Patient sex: M
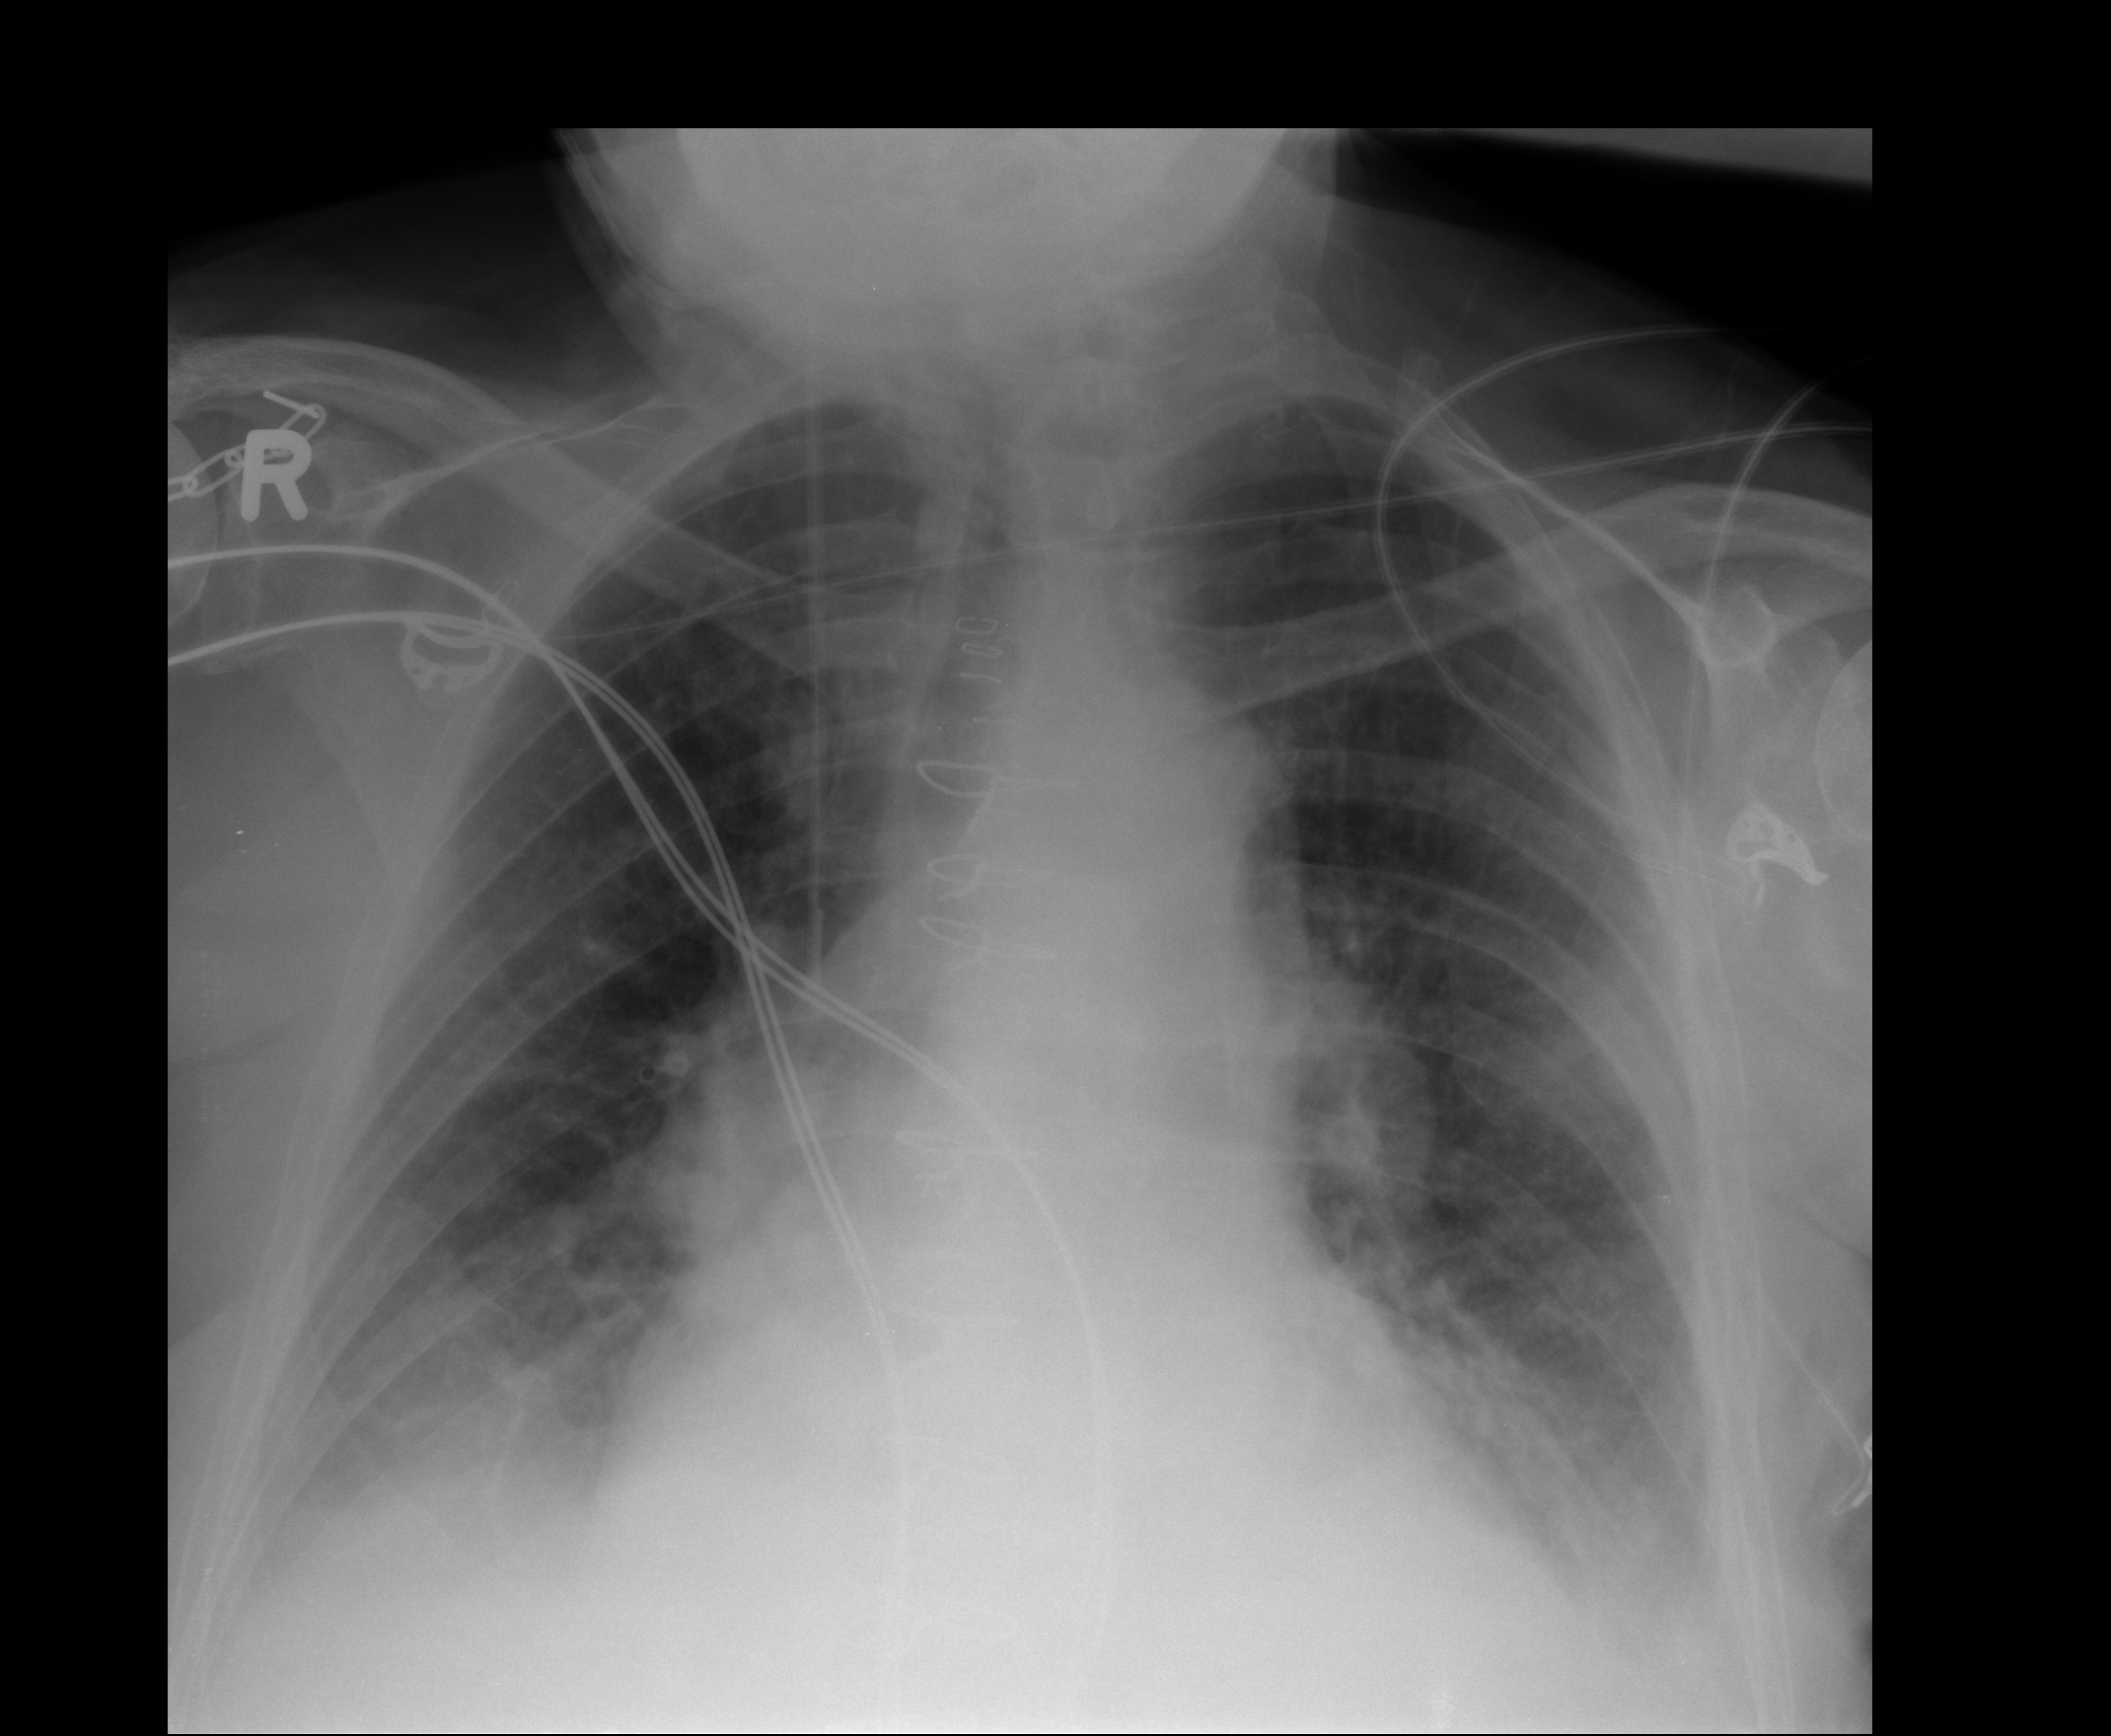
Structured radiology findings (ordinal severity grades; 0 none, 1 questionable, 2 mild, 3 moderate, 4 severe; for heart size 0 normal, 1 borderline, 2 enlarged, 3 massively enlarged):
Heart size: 0
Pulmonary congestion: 2
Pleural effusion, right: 1
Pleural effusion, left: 2
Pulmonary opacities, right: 2
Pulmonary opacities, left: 2
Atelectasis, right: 2
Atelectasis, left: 2